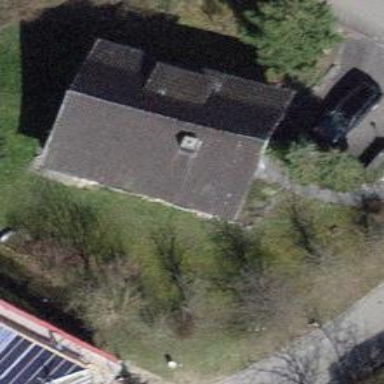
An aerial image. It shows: Gabled house with gray roof.